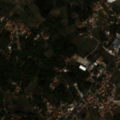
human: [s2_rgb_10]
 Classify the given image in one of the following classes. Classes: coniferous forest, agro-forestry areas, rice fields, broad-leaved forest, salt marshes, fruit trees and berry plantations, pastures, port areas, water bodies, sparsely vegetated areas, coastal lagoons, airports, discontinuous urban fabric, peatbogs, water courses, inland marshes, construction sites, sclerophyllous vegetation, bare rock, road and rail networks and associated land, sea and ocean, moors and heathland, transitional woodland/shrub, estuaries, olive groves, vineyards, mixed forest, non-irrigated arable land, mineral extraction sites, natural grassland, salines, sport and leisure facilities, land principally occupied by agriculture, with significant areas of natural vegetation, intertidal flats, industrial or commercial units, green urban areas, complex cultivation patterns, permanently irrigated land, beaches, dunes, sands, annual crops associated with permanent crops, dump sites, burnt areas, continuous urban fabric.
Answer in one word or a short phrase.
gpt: discontinuous urban fabric, complex cultivation patterns, land principally occupied by agriculture, with significant areas of natural vegetation, mixed forest